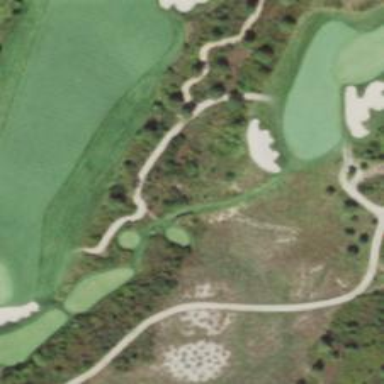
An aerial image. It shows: Golf cartpath that is also road path.